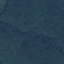
Land use / land cover class: Forest